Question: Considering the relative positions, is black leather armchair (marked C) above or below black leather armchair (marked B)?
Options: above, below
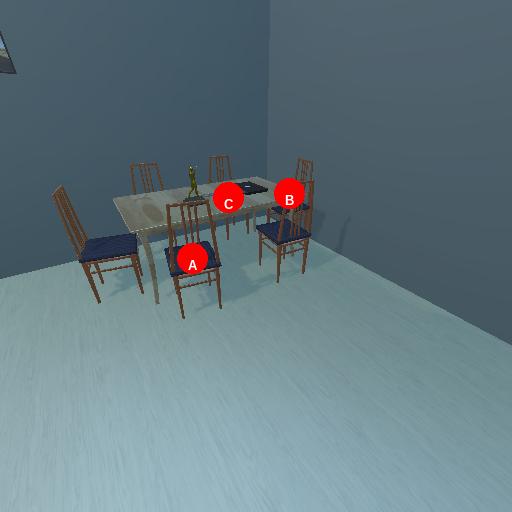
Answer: above